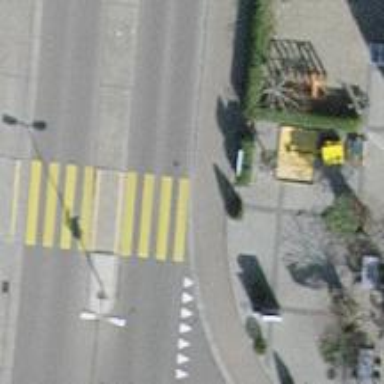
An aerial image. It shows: Kerb serving as barrier.